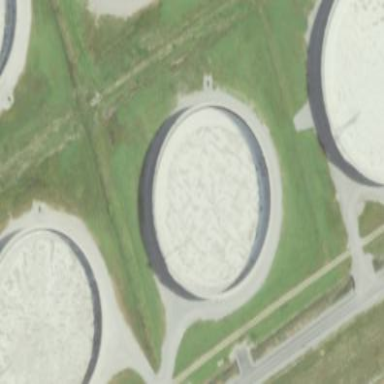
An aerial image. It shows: Storage tank that is man-made.